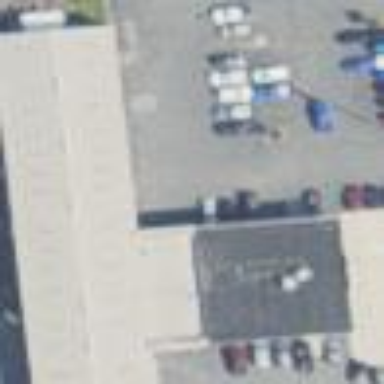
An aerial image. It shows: Car shop building.